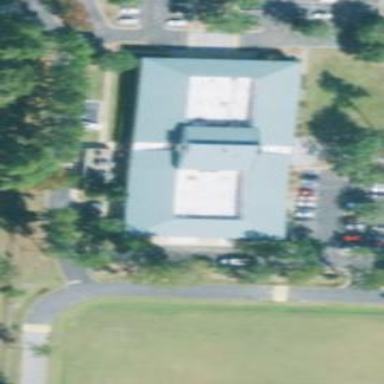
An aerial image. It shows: College building.